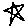
Label: star